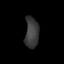
Tissue: lung
Cell type: T cells
Senescence score: 0.2398
Nuclear area (px): 414
Mean DAPI intensity: 59.234